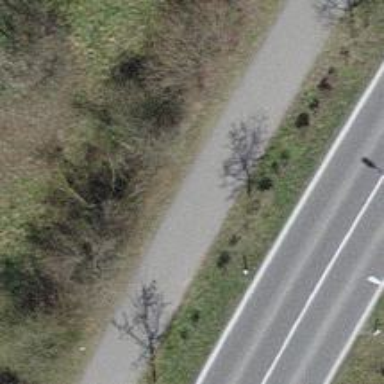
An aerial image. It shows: Cycleway passing through agricultural area.